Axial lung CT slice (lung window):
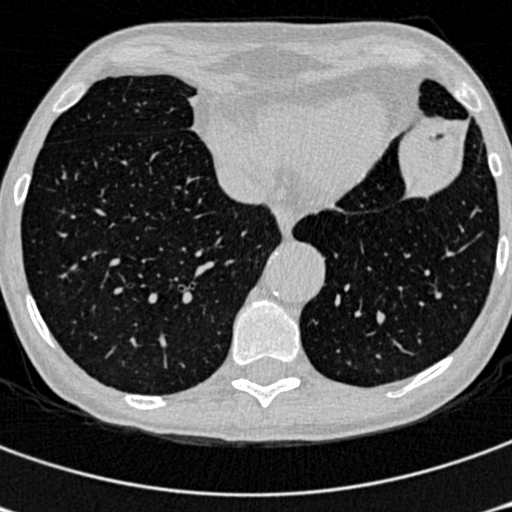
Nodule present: no